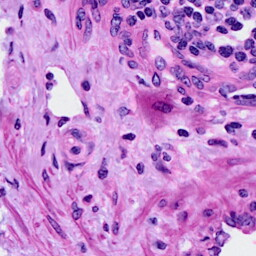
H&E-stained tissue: Cervix